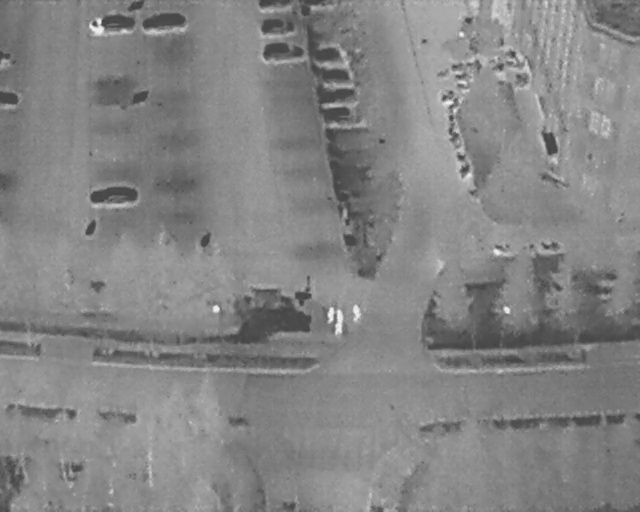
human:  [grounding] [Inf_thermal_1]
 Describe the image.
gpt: In the satellite image, there is  <ref>2 small car </ref> <box>[[0, 10, 2, 12, 2], [0, 17, 2, 20, 2]]</box> located at top left,  <ref>2 medium car </ref> <box>[[15, 0, 18, 9, 2], [24, 0, 27, 8, 177]]</box> located at top left,  <ref>1 medium car </ref> <box>[[16, 33, 19, 42, 174]]</box> located at left,  <ref>5 small car </ref> <box>[[41, -1, 44, 4, 2], [42, 1, 44, 8, 2], [50, 7, 52, 13, 171], [51, 11, 53, 18, 2], [51, 15, 53, 22, 173]]</box> located at top,  <ref>2 medium car </ref> <box>[[42, 6, 45, 14, 173], [52, 18, 55, 26, 2]]</box> located at top,  <ref>1 medium person </ref> <box>[[54, 60, 57, 62, 2]]</box> located at center,  <ref>3 small person </ref> <box>[[51, 61, 54, 62, 2], [50, 60, 53, 62, 2], [51, 63, 54, 64, 2]]</box> located at center.